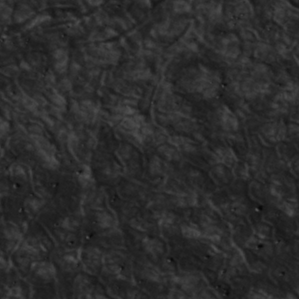
Label: non_frost